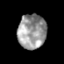
Tissue: skin
Cell type: Others
Senescence score: 0.2506
Nuclear area (px): 957
Mean DAPI intensity: 153.506